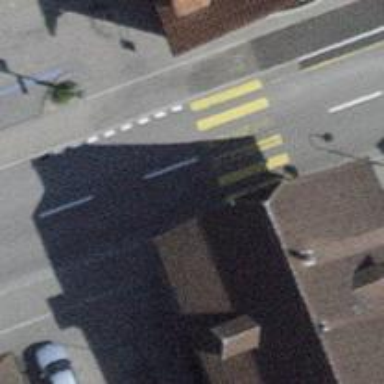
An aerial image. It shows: Uncontrolled zebra crossing with notable zebra markings.